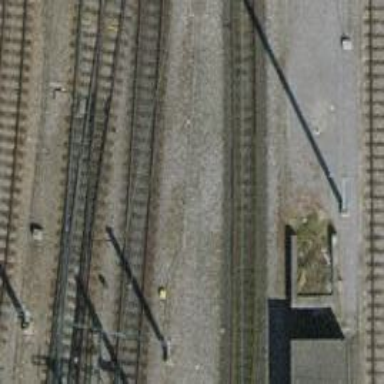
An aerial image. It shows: Railway yard with electrified tracks and single track.